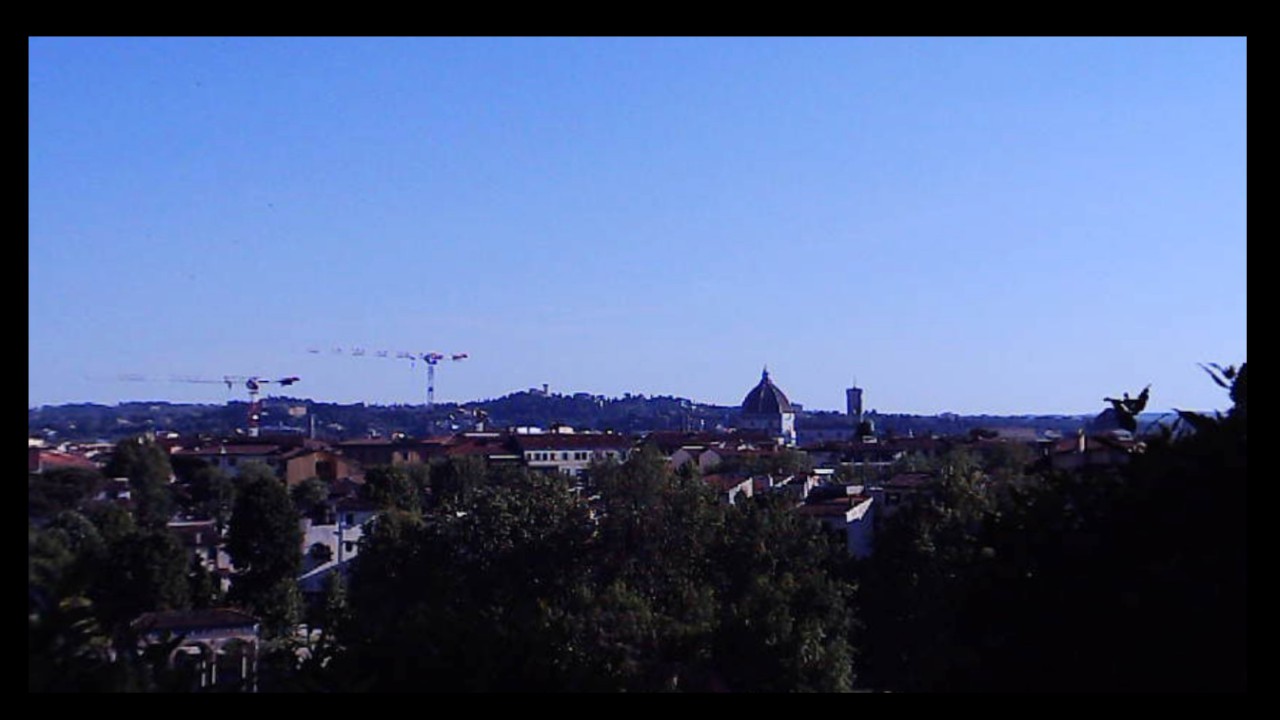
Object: Betafpv air75